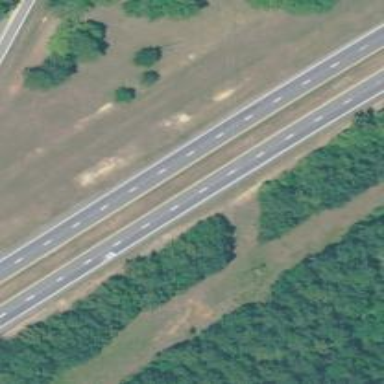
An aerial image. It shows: Expressway.